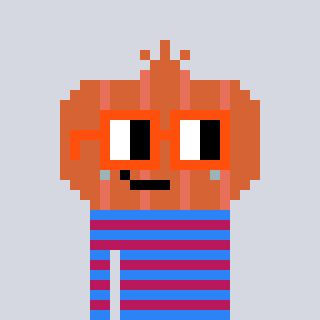
a pixel art character with square orange glasses, a onion-shaped head and a darkpink-colored body on a cool background